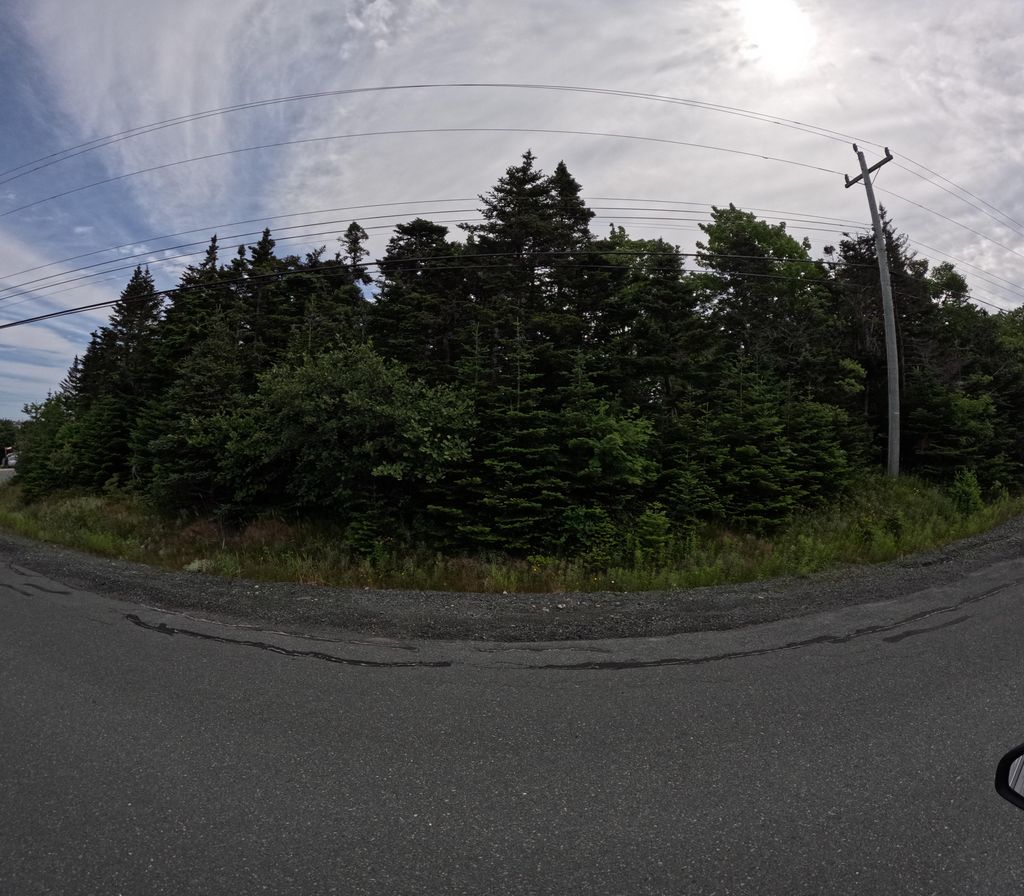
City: st_johns